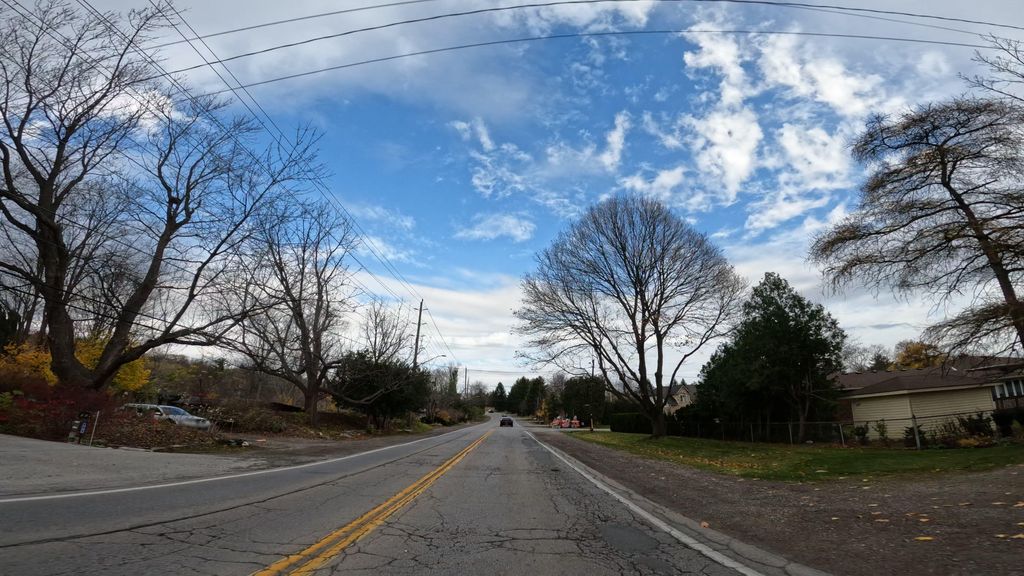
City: hamilton